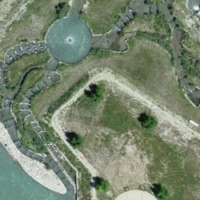
EUNIS habitat code: 56
Species observed at this site:
Stachys recta
Campanula glomerata